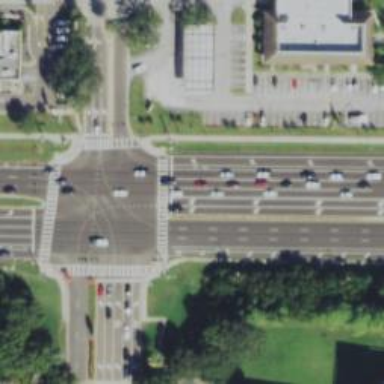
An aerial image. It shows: Marked crossing on the road.